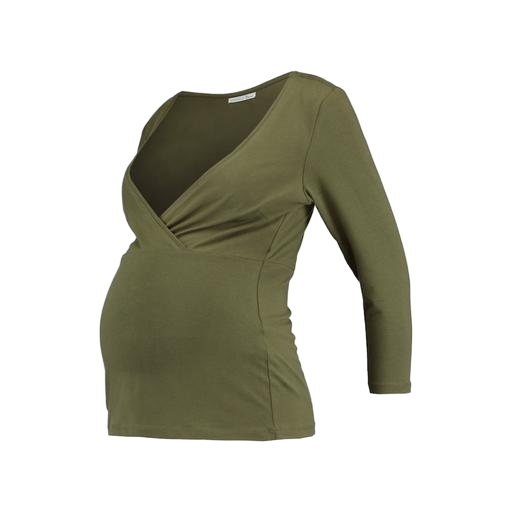
green maternity nursing top, green long sleeve wrap top, green three-quarter-sleeve top only macy, white background